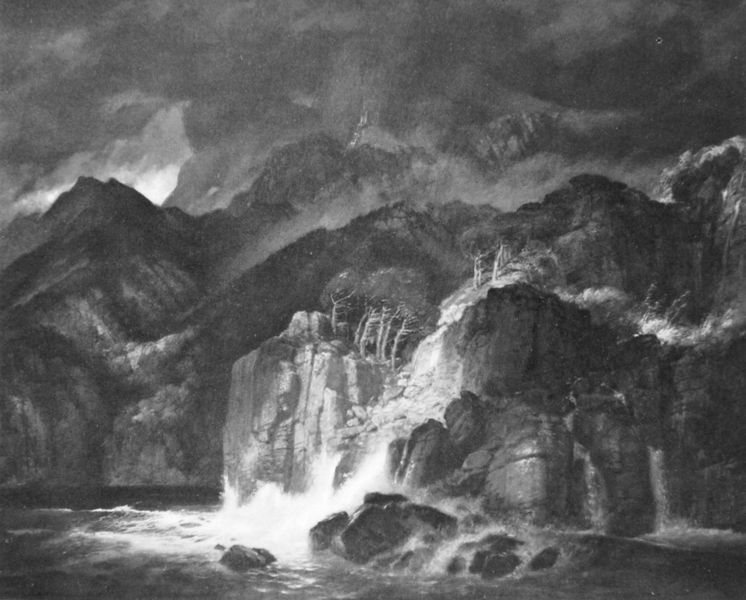
Titel: Prometheus
Künstler: Arnold Böcklin
Standort: Darmstadt
Institution: Hessisches Landesmuseum
Schlagwörter: baum, berg, dunkel, felsen, gemälde, gestein, gewitter, himmel, meer, schatten, wasser, weiß, wolken, aquarell, baumstämme, bäume, fluss, landschaft, see, ufer, grau, hell, licht, nacht, schwarz, zeichnung, wolke, stein, steine, tod, natur, wind, gewässer, sonne, insel, dunkelheit, pflanzen, wasserfall, chaos, bewölkt, gischt, küste, wellen, düster, abhang, berge, fels, gebirge, gipfel, hang, kette, bergkette, nebel, steil, grisaille, romantik, schaum, sturzbach, brandung, dampf, flut, sturm, stürmisch, unwetter, faltig, stimmung, baumkrone, klippe, steilküste, foto, regen, lava, vulkan, riff, draußen, druck, mondschein, schwarz-weiß, radierung, gefahr, bleistift, ruinen, verschwommen, verwischt, gefährlich, bocklin, böcklin, sturz, felse, friedrich, vulkanausbruch, graphit, fals, gebirgsformation, trist, weiiß, felsformation, kahle bäume, brecher, brandun, bocklinf, felsrisse, krüppelbäume, lavastrom, naturkathastrophe, öl gemälde, sserfall, ässer, asserfall, lküste, eilküste, teilküste, lich5